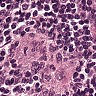
Metastatic tissue present: no